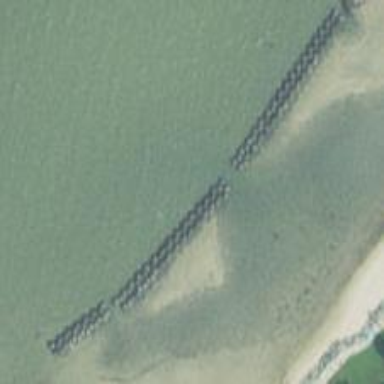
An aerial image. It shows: Breakwater structure.